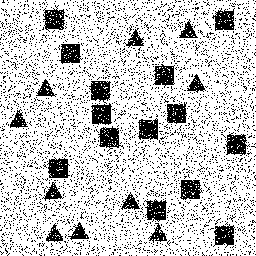
Squares: 14
Triangles: 10
Stars: 0
Total shapes: 24